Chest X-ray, AP view. Patient: 27 years old, sex F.
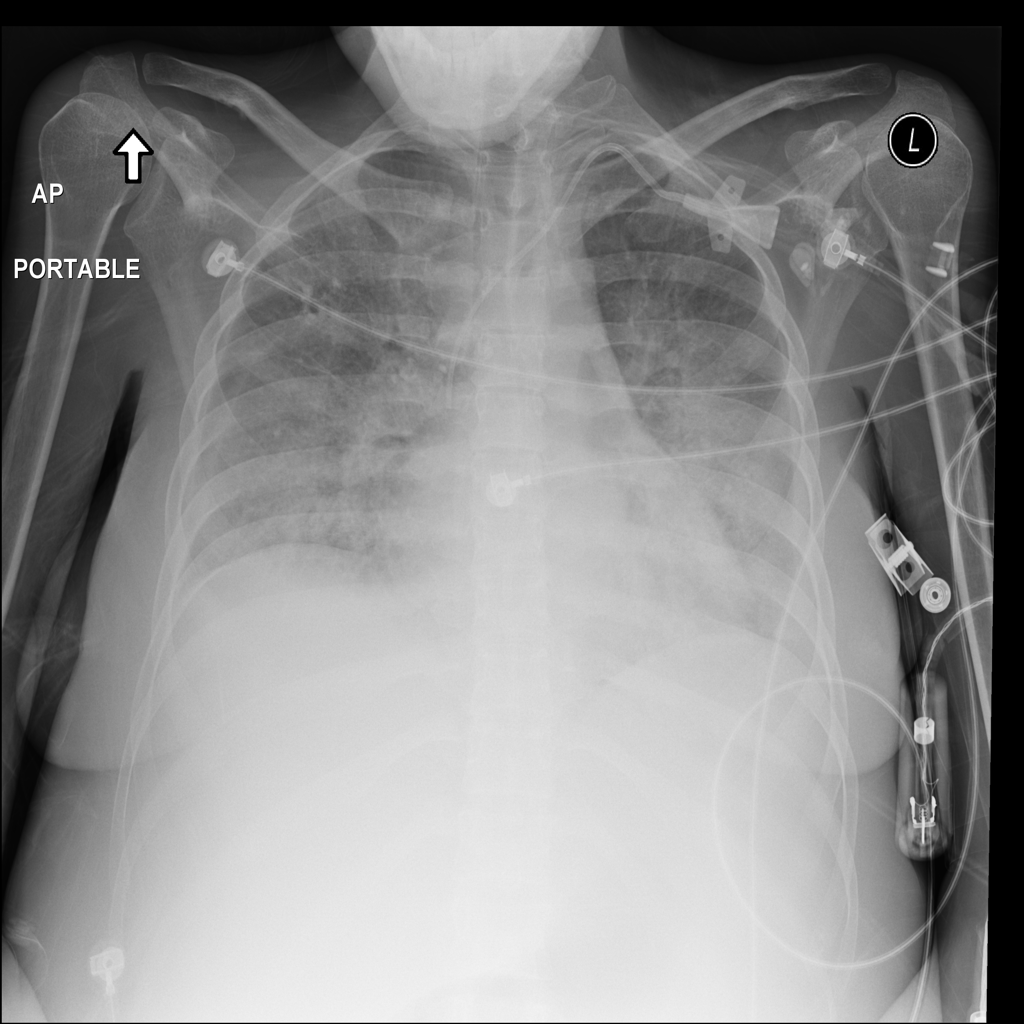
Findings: No Finding